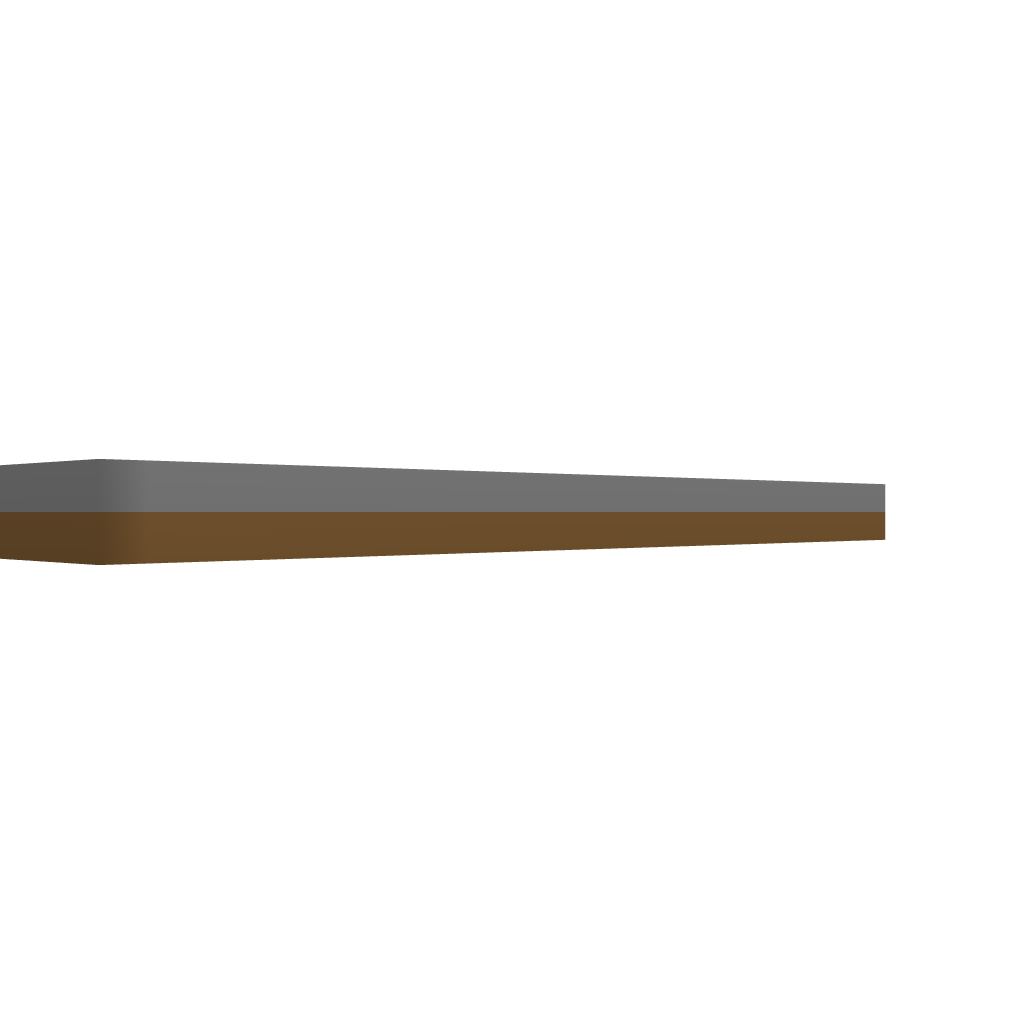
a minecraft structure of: Big House bad low quality